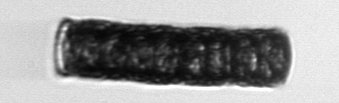
Label: Paralia_sulcata